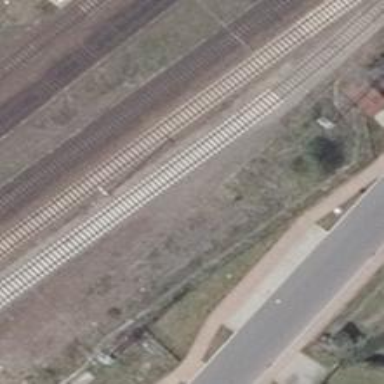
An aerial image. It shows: Siding railway line with electrified contact line for the trains.